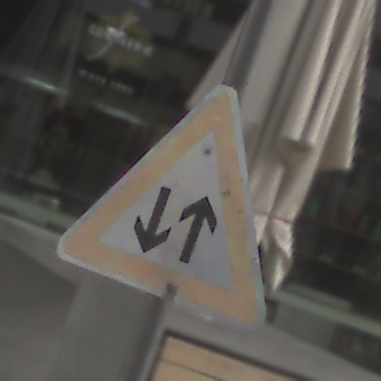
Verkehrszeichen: Gegenverkehr
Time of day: Midday
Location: Outdoor (Urban)
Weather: Overcast
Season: NotSpecified
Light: Natural